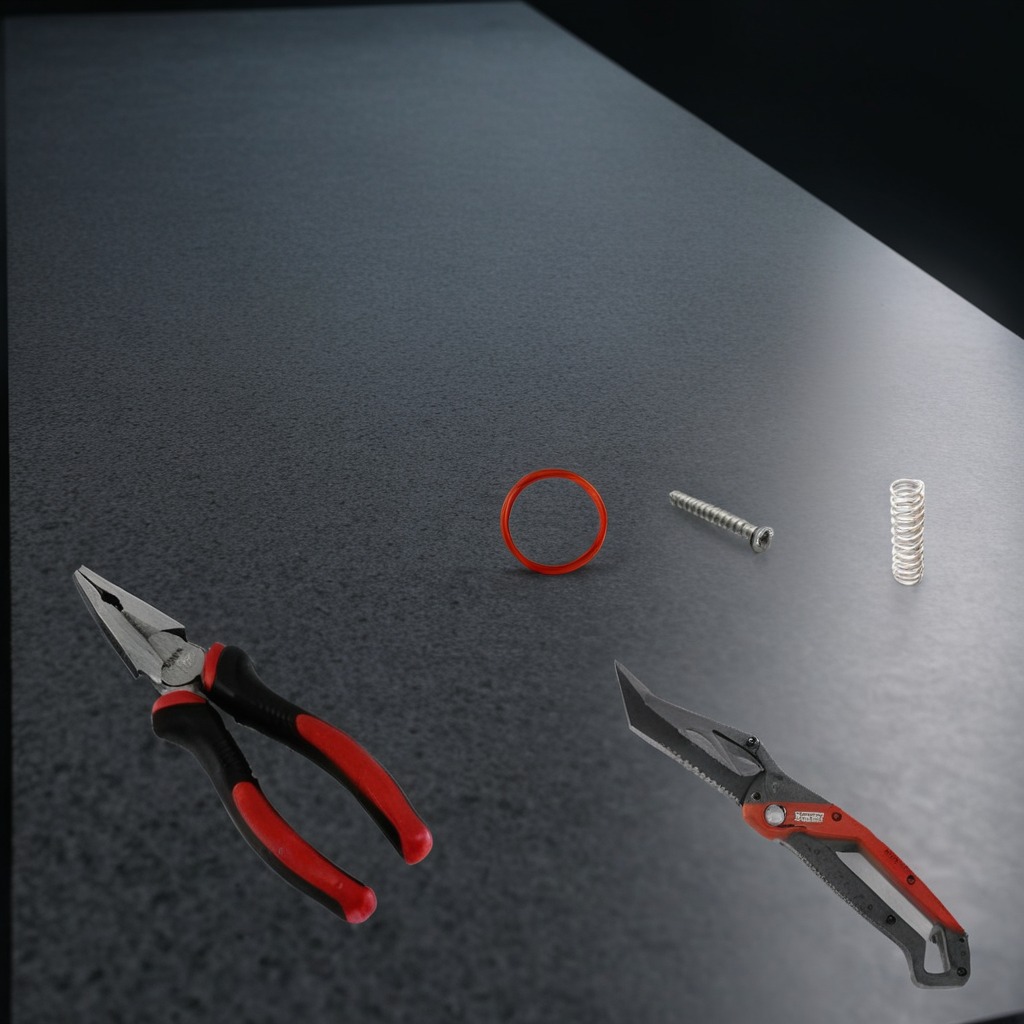
A rubber Oring, a utility knife, a metal machine screw, a pair of pliers, and a coiled metal spring are lying on a clean granite table inside a workshop at night.